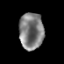
Tissue: prostate
Cell type: T cells
Senescence score: 0.3555
Nuclear area (px): 884
Mean DAPI intensity: 125.619